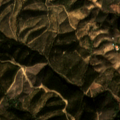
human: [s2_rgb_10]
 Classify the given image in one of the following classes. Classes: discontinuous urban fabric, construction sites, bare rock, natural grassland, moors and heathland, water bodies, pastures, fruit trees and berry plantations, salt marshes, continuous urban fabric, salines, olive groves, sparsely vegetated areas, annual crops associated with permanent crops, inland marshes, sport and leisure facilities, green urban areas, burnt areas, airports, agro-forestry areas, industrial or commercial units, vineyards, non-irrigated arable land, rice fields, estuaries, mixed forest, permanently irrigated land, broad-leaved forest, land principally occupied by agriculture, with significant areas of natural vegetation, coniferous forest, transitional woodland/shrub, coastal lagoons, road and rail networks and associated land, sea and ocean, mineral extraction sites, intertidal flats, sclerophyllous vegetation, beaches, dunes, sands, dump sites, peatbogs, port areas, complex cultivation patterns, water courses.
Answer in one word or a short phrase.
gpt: land principally occupied by agriculture, with significant areas of natural vegetation, broad-leaved forest, transitional woodland/shrub